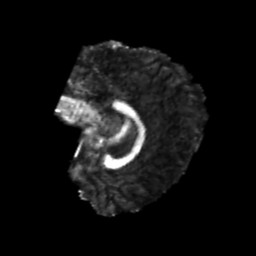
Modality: FA
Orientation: sagittal
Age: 24
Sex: female
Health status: healthy
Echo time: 0.074 s